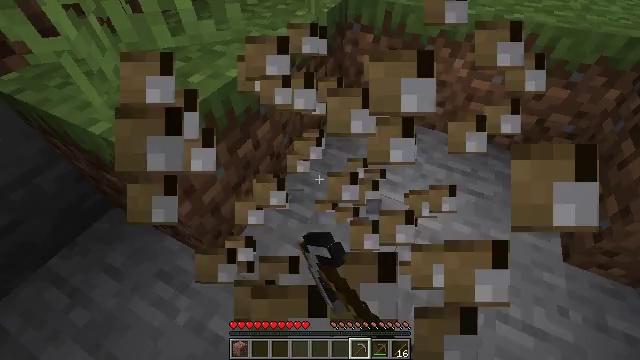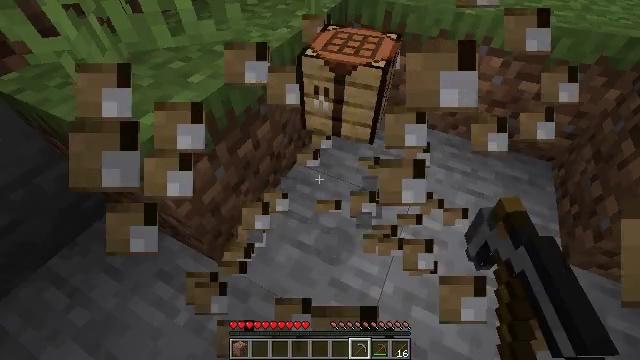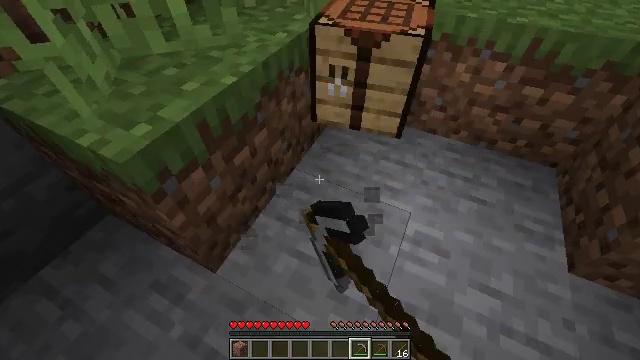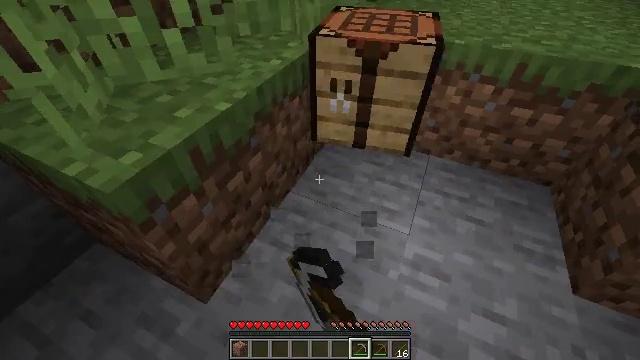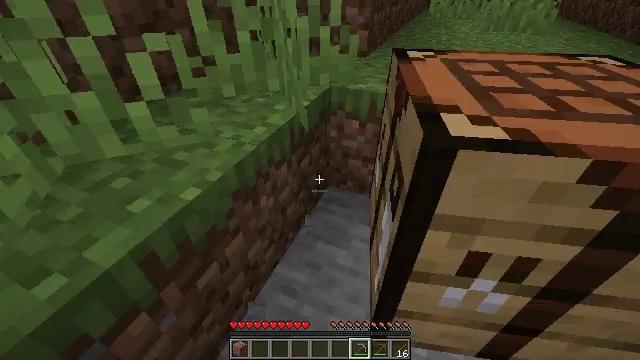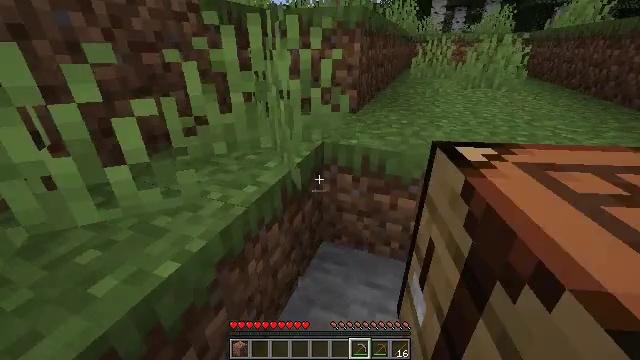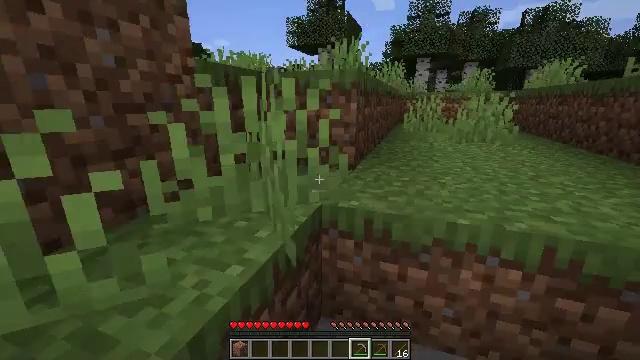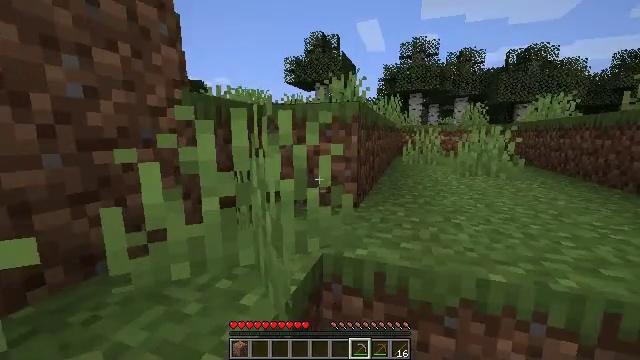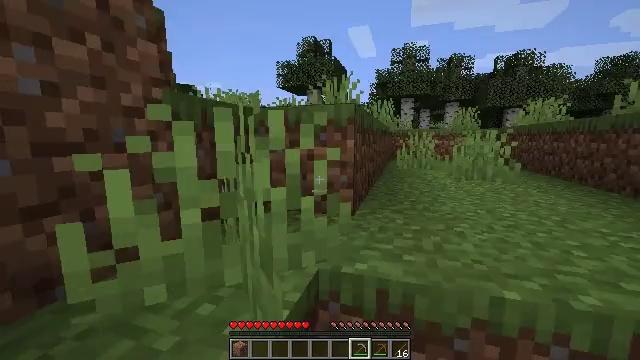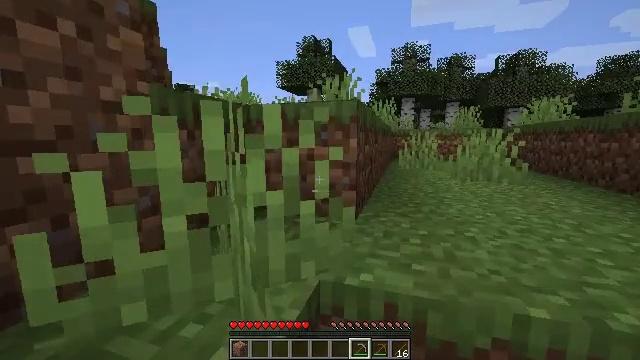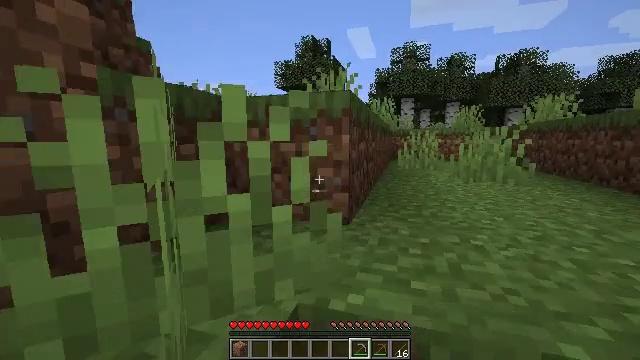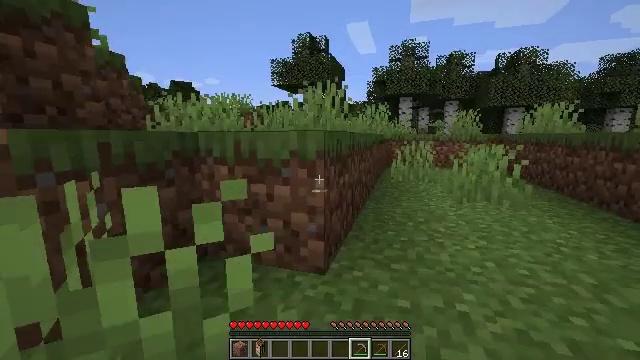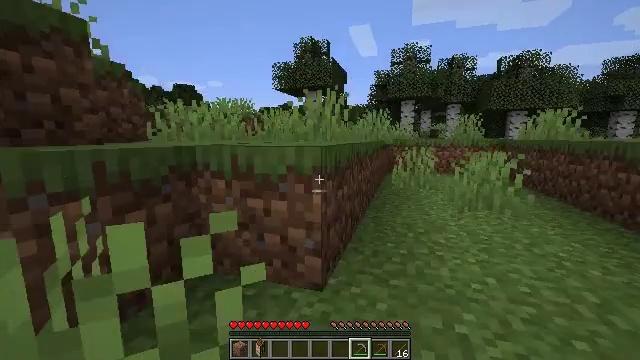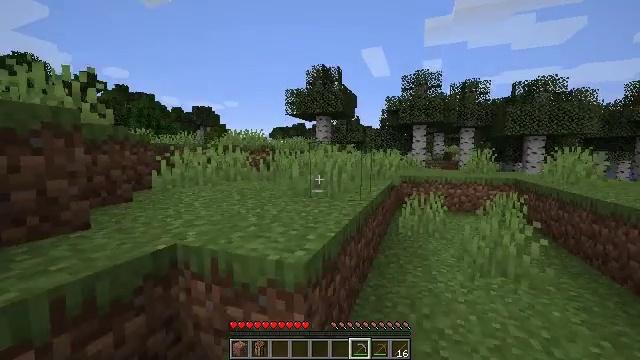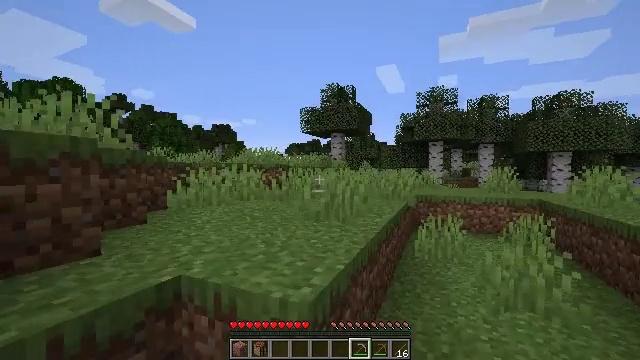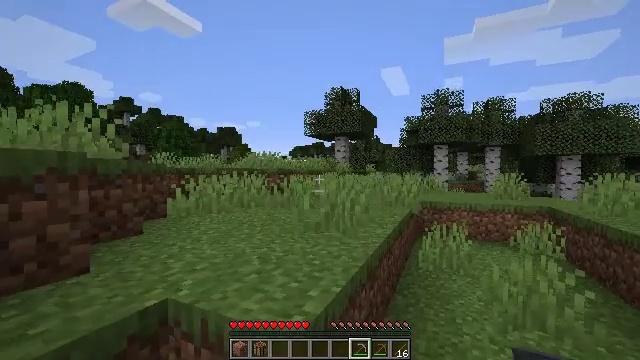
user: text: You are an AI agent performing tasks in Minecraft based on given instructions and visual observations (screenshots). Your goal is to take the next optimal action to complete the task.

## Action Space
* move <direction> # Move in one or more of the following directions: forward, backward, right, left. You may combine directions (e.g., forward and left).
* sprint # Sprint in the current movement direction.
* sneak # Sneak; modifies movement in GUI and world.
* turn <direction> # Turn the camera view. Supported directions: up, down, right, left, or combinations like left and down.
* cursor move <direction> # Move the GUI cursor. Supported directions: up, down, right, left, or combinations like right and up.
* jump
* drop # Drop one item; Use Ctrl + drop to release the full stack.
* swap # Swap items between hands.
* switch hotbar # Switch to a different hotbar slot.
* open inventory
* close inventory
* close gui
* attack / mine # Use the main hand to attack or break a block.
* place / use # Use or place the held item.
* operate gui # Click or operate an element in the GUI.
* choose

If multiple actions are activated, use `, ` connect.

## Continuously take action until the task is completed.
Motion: motion action
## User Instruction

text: Mine the birch log from the tree.
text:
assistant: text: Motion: attack / mine
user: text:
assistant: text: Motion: move forward, attack / mine
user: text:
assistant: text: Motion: move forward, turn right and up, attack / mine
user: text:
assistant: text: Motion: move forward, turn right and up
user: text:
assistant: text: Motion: move forward, turn right and up
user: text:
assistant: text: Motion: move forward, turn right and up
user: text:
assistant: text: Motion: move forward, turn up
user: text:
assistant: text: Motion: move forward, turn right
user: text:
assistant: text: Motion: move forward and move right
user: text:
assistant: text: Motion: move forward and move right
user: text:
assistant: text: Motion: move forward and move right, jump
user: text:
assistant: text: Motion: move forward and move right, jump
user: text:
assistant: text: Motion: move forward, turn left and up, jump
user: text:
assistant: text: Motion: move forward, turn left and up, jump
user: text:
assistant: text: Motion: move forward, turn left
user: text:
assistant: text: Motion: move forward
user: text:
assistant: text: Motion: move forward, sprint
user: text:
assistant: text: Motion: move forward, sprint
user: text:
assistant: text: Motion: move forward, sprint
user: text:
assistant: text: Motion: move forward, sprint
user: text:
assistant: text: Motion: move forward, sprint, turn left and down, jump
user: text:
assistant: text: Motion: move forward, sprint, turn left and down, jump
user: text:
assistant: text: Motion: move forward, sprint, turn left and down, jump
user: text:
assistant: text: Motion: move forward, sprint, turn left and down, jump
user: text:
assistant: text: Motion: move forward, sprint, turn left, jump
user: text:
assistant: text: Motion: move forward, sprint, turn left
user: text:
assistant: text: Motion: move forward, sprint, turn left
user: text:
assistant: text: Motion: move forward, sprint
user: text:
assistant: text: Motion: move forward, sprint
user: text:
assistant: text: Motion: move forward, sprint